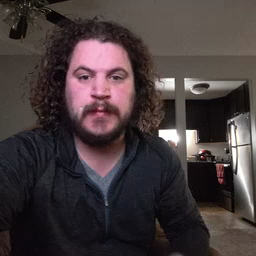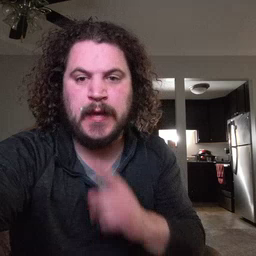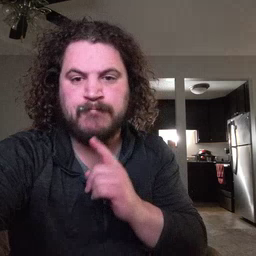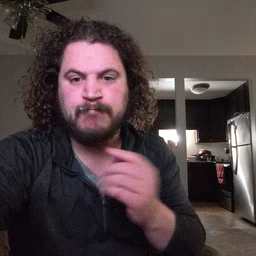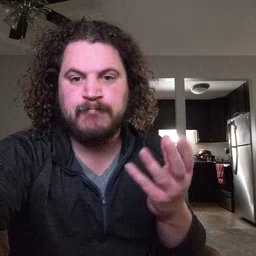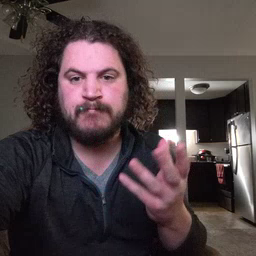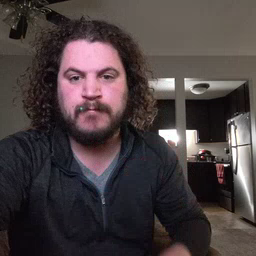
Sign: lamp